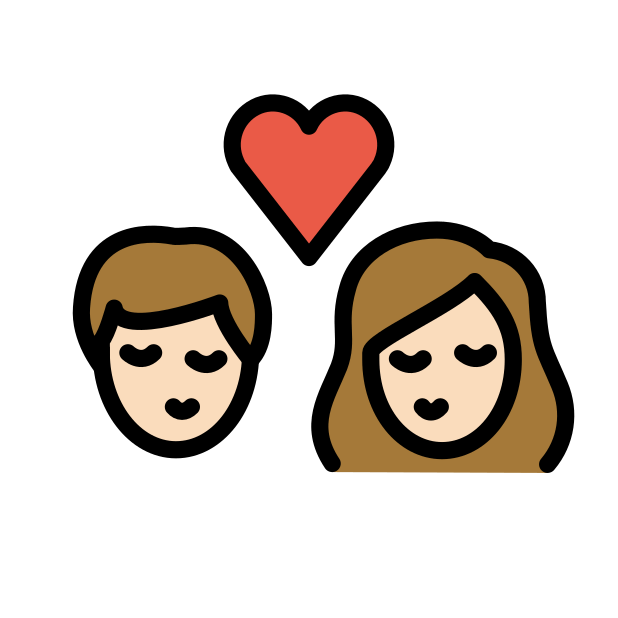
kiss: light skin tone